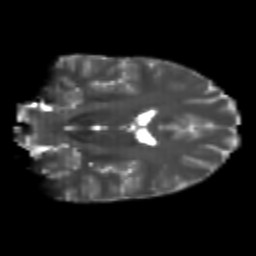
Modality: T2w
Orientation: coronal
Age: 24
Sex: male
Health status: healthy
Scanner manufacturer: philips
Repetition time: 7.385 s
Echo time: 0.08599 s